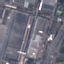
Land use / land cover class: Industrial